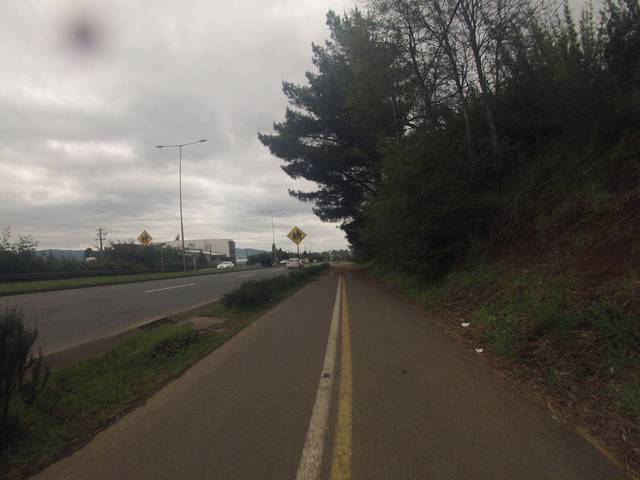
Region: Chile
Coordinates: -38.702, -72.549